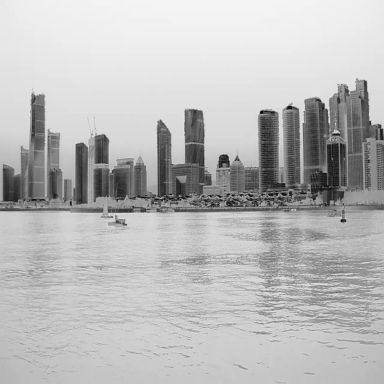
There are two sailboats in the infrared image.